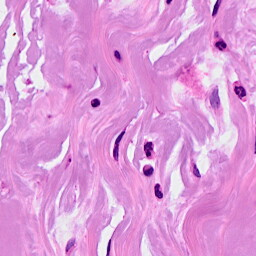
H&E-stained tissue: Breast